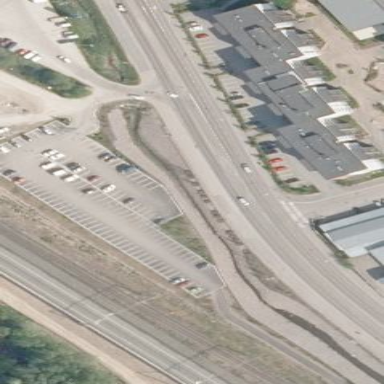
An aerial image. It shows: Parking area with asphalt surface designed for park and ride use.